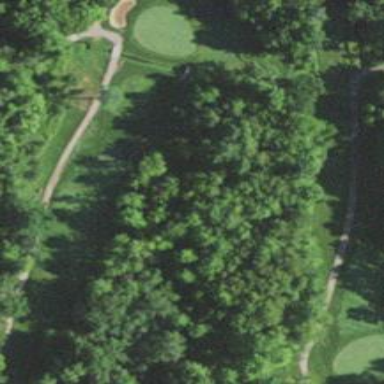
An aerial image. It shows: Rough area on grassy golf course.